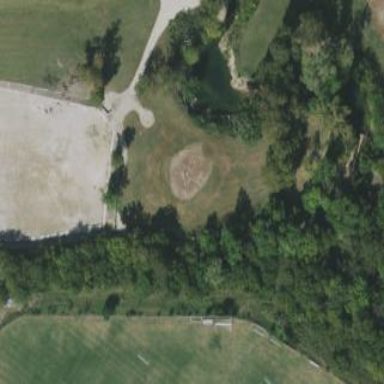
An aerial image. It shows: Rough grass area on golf course.